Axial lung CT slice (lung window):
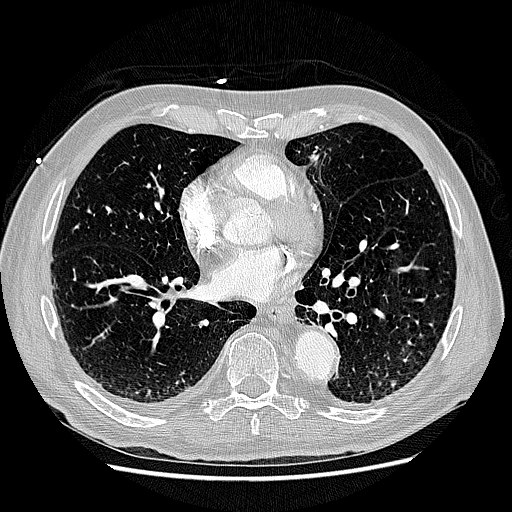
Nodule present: no